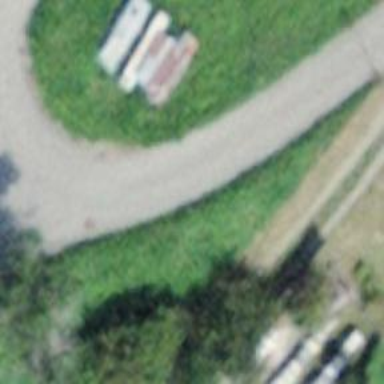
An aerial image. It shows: Unclassified road.